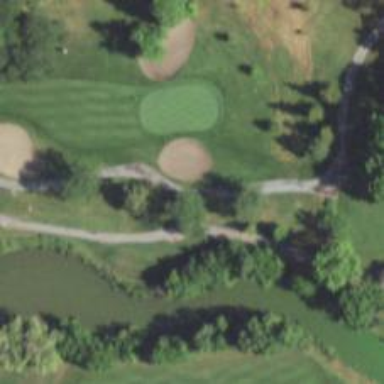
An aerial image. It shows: Service road designated as golf cart path.